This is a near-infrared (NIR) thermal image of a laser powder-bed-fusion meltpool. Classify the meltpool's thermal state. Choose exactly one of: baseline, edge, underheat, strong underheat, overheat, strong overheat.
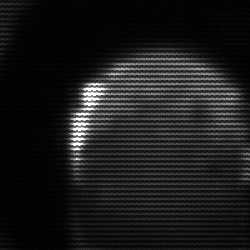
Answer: edge